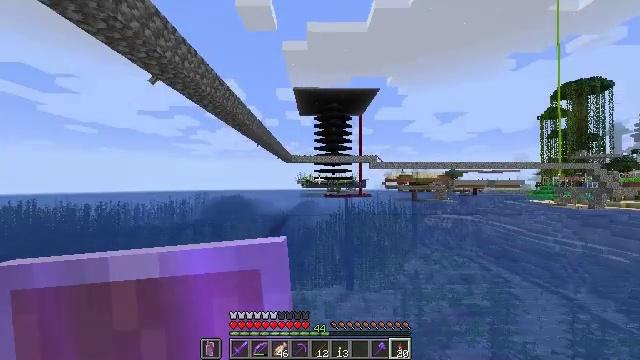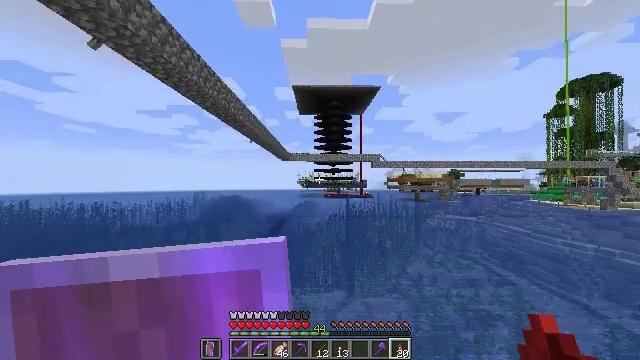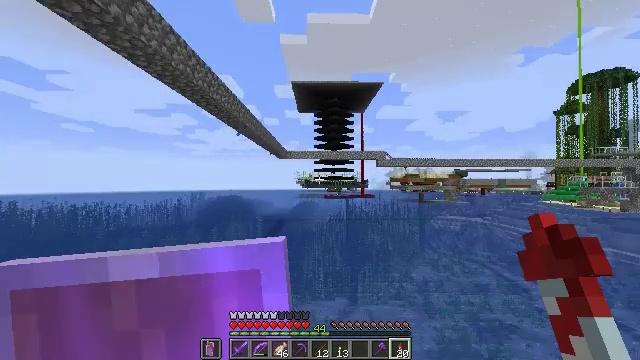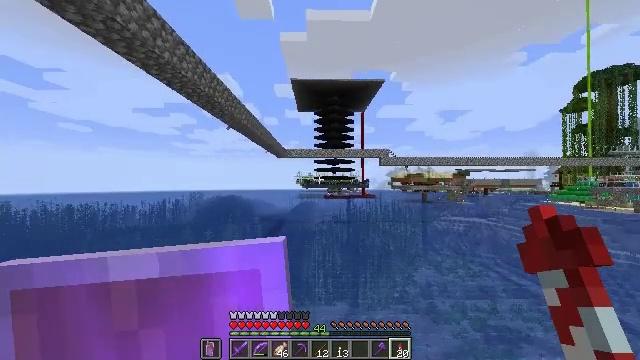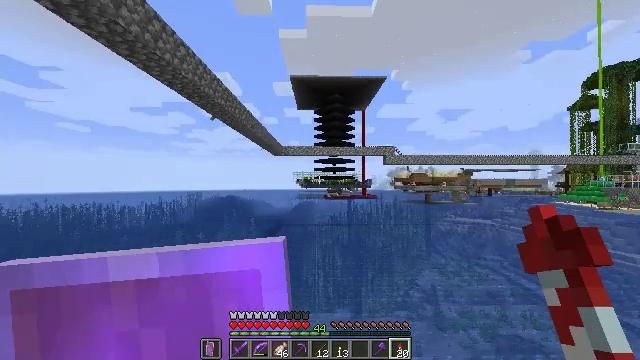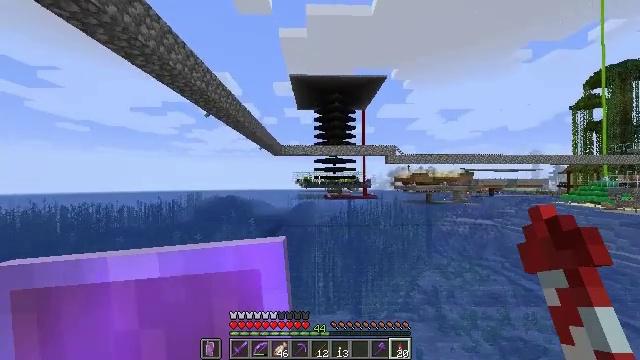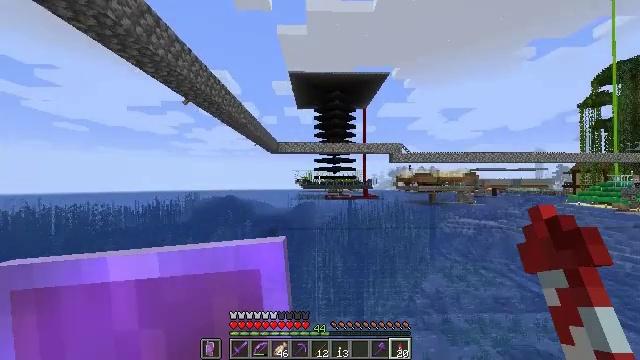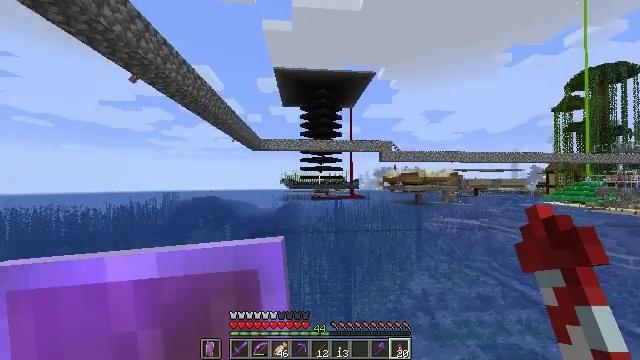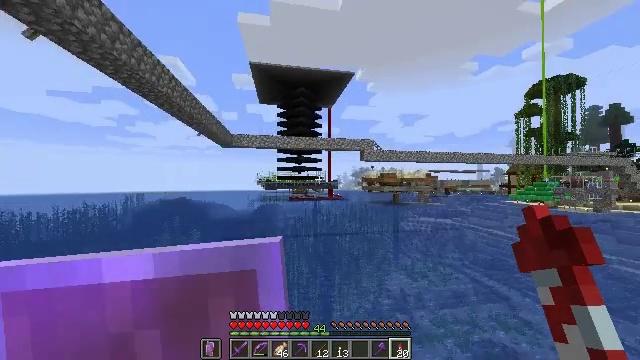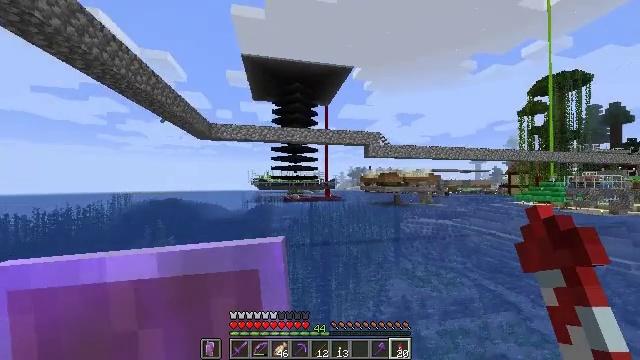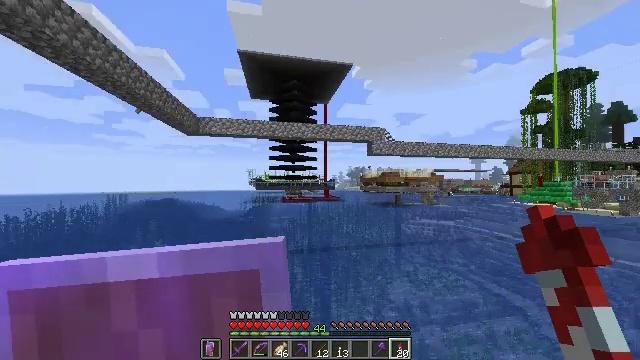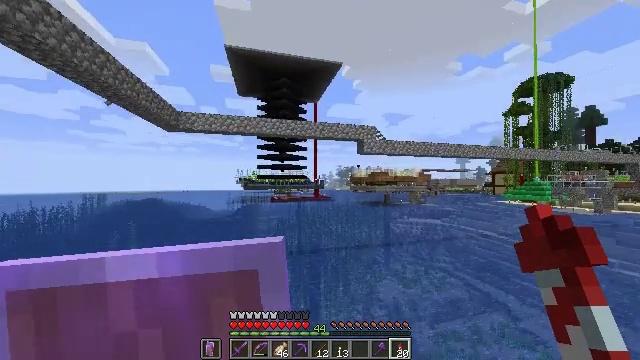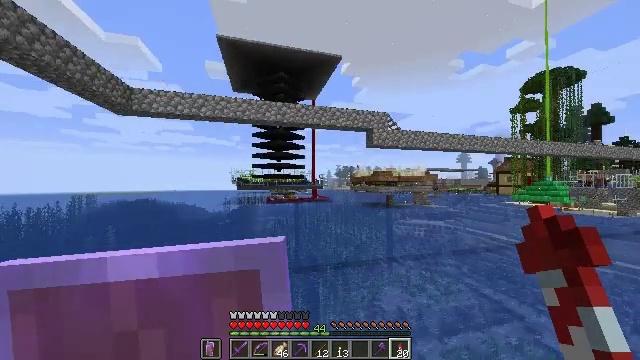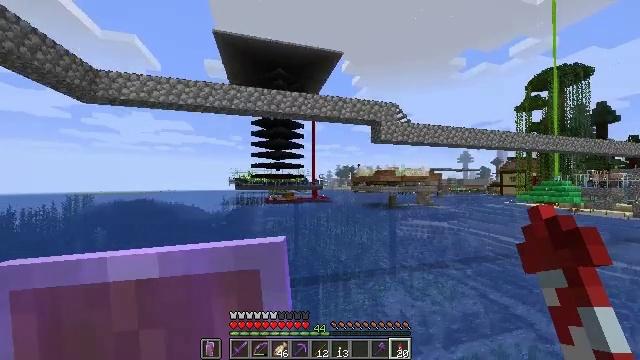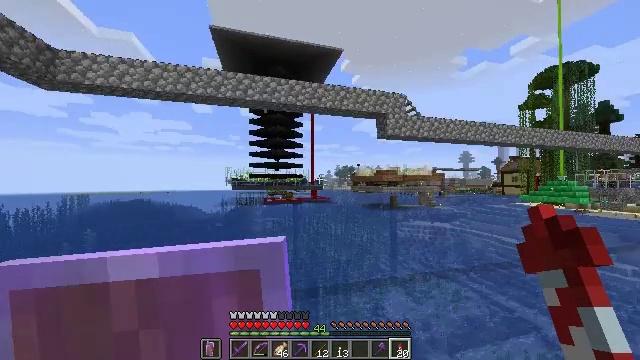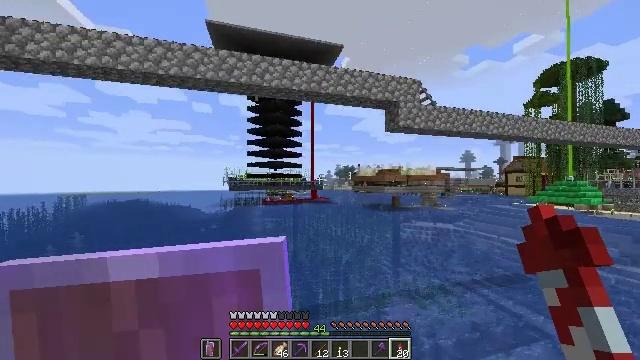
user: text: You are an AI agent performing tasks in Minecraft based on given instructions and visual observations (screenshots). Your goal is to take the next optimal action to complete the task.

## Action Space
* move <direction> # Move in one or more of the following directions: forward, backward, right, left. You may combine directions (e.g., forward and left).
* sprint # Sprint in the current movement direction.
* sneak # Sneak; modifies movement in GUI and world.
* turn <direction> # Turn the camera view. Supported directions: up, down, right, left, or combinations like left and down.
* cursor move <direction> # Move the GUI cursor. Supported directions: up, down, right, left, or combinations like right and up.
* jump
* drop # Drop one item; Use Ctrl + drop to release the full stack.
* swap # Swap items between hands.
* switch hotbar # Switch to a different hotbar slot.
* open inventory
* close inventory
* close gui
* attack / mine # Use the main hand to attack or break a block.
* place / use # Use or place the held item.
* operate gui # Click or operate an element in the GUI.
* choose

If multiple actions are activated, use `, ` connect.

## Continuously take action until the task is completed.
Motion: motion action
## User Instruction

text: Put string in the crafting grid to get white wool.
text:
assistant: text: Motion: move forward, sprint
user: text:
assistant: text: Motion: move forward, sprint
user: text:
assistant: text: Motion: move forward, sprint
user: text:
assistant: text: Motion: move forward, sprint
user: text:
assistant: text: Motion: move forward, sprint
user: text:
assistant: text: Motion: move forward, sprint
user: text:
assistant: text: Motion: move forward, sprint, turn right
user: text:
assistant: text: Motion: move forward, sprint, turn right
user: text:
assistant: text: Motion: move forward, sprint, turn right
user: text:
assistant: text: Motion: move forward, sprint
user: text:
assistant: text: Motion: move forward, sprint, turn right
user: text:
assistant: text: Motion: move forward, sprint
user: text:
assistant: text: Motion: move forward, sprint
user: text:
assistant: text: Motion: move forward, sprint
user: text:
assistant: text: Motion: move forward, sprint
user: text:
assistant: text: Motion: move forward, sprint
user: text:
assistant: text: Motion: move forward, sprint, turn right
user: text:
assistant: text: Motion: move forward, sprint, turn right
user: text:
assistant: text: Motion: move forward, sprint
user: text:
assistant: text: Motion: move forward, sprint, turn right
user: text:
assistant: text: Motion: move forward, sprint, turn right
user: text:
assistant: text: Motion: move forward, sprint
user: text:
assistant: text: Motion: move forward, sprint
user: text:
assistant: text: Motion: move forward, sprint
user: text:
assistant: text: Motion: move forward, sprint
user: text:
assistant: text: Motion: move forward, sprint
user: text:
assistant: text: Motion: move forward, sprint
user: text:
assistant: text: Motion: move forward, sprint
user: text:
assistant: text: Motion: move forward, sprint, turn left
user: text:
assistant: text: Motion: move forward, sprint, turn left